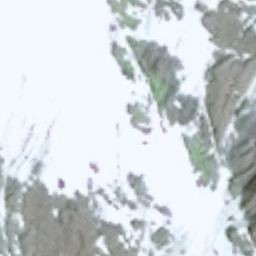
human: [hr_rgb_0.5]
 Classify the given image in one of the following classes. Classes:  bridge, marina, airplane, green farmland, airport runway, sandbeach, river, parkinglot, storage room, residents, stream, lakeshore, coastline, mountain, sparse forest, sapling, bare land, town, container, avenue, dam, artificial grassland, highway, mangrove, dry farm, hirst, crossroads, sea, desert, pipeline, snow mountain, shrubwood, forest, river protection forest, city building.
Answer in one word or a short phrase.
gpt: snow mountain